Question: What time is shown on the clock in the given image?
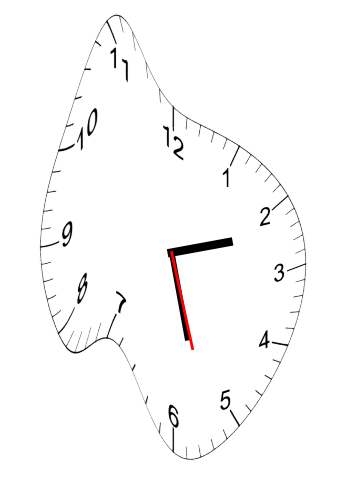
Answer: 02:27:27